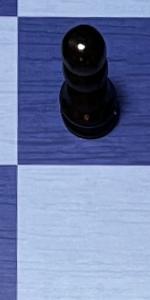
Label: Empty